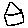
Label: house